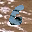
Label: 6